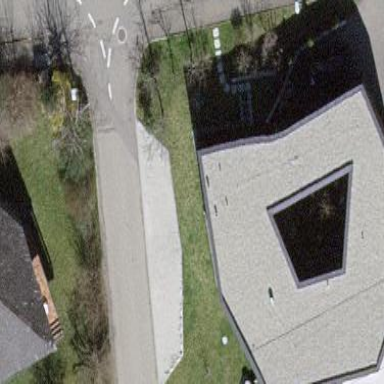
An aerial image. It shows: Simple house.